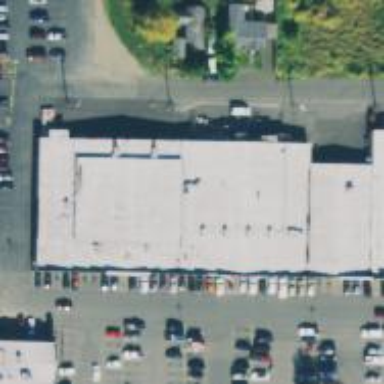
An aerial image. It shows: Supermarket.